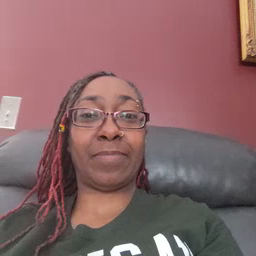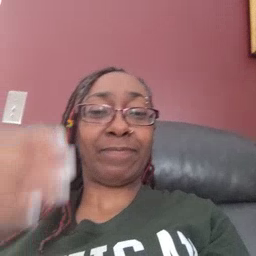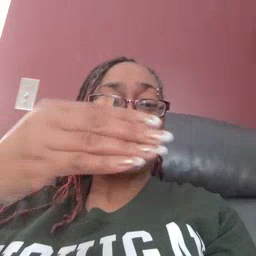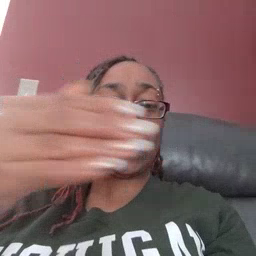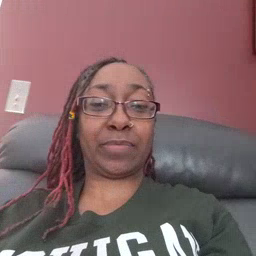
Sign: fish